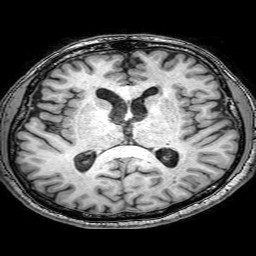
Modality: T1w
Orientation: coronal
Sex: male
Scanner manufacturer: philips
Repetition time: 0.008267 s
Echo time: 0.00384 s